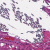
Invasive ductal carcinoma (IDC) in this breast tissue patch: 0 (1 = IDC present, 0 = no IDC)